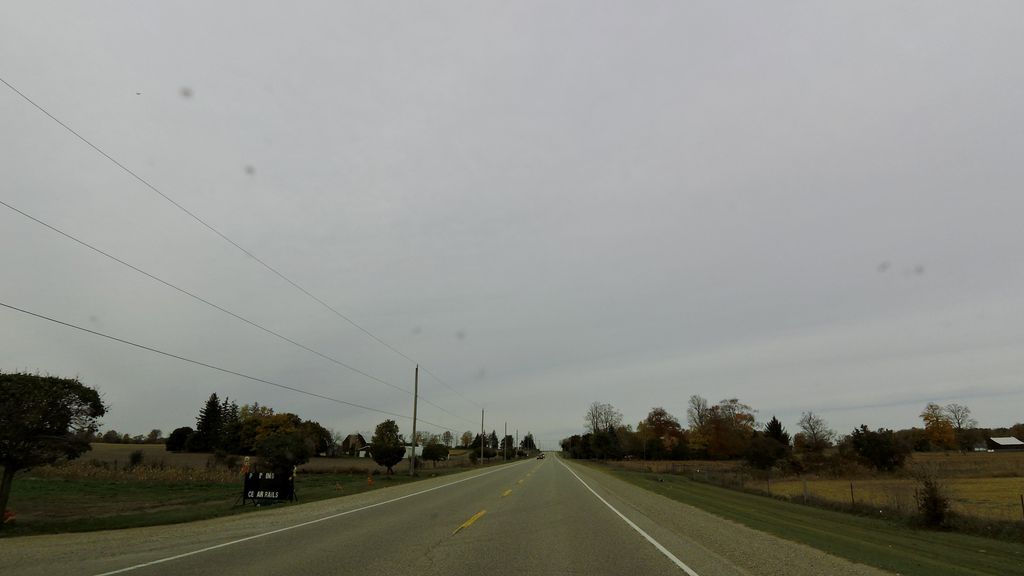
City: kitchener-waterloo